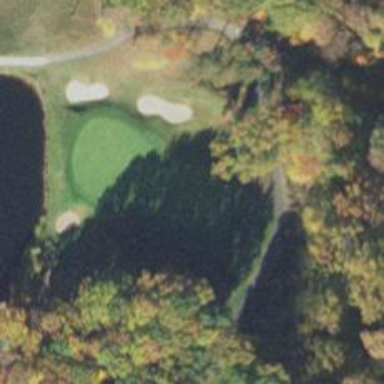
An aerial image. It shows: View of golf hole.